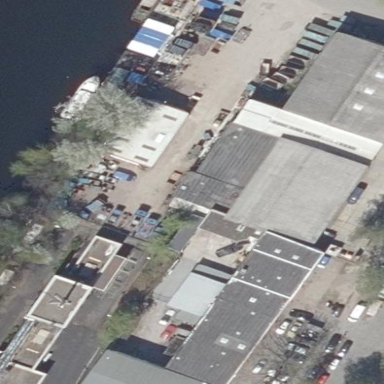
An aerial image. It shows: Garden centre housed in building.